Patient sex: M
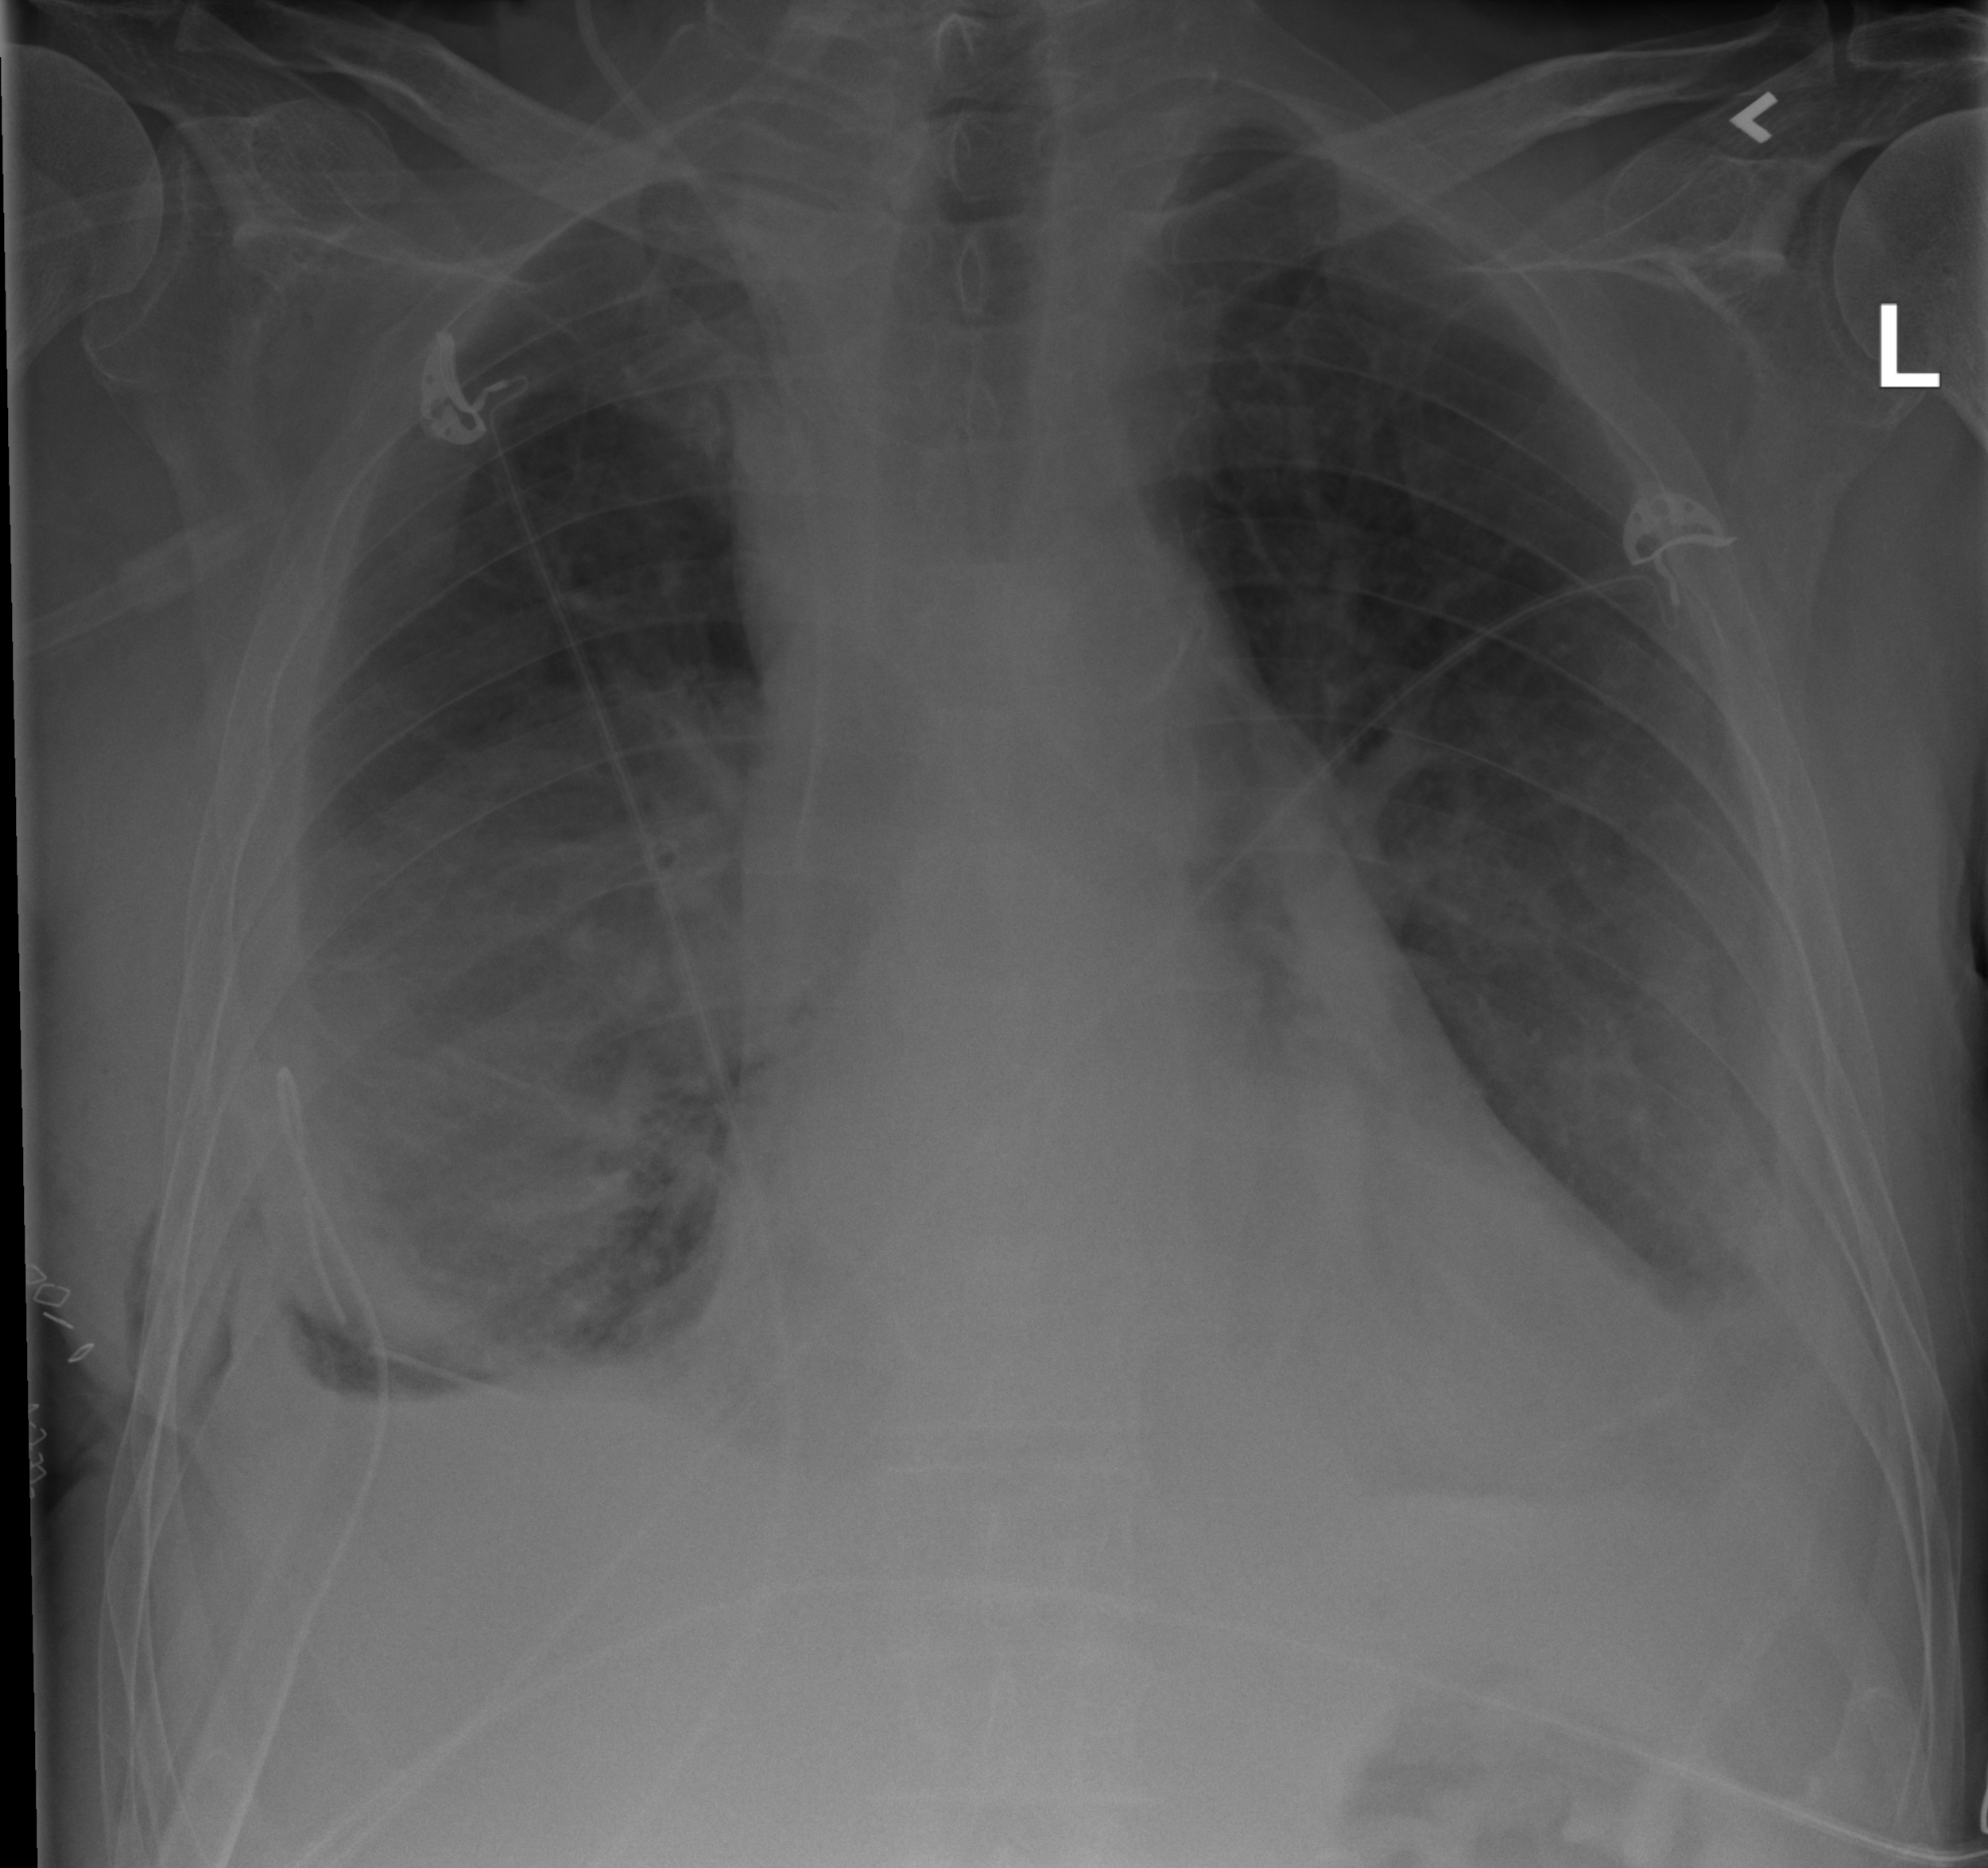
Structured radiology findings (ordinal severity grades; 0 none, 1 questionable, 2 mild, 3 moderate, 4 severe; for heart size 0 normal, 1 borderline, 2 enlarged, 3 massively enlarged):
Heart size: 2
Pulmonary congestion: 0
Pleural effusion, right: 3
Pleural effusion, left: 3
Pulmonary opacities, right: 1
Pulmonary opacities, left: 1
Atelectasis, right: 3
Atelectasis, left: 3